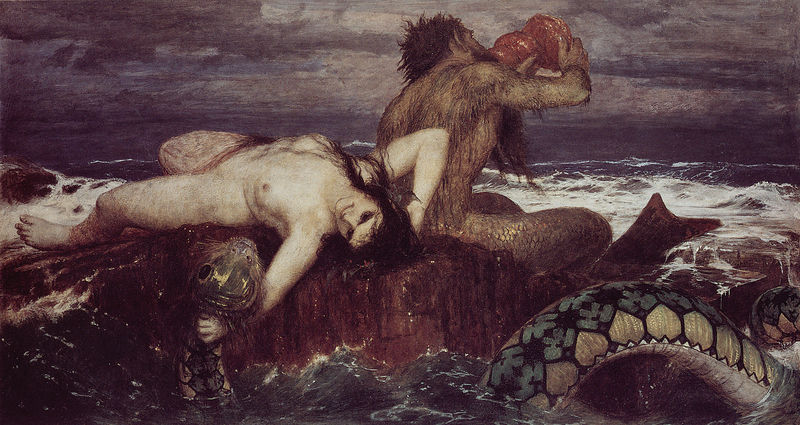
Titel: Triton und Nereide
Künstler: Arnold Böcklin
Institution: München, Bayrische Staatsgemäldesammlungen
Schlagwörter: akt, dunkel, felsen, gemälde, gewitter, mann, meer, nackt, wolken, brust, busen, frau, muster, trinken, haare, gischt, wellen, liegen, zwei, schaum, sturm, wetter, liegend, gemustert, gefäß, haarig, schlange, böcklin, nymphe, schnecke, ungeheuer, gestrandet, seeschlange, behaart, fischschwanz, neptun, fesen, triton, wilder, eroti, bläst